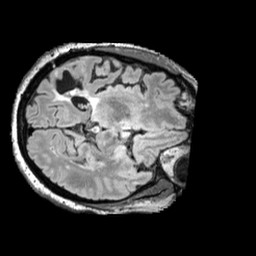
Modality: FLAIR
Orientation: axial
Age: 62
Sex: female
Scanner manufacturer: siemens
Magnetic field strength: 3 T
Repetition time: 5 s
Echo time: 0.387 s